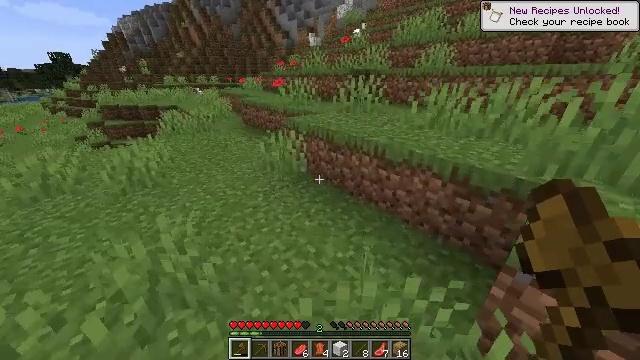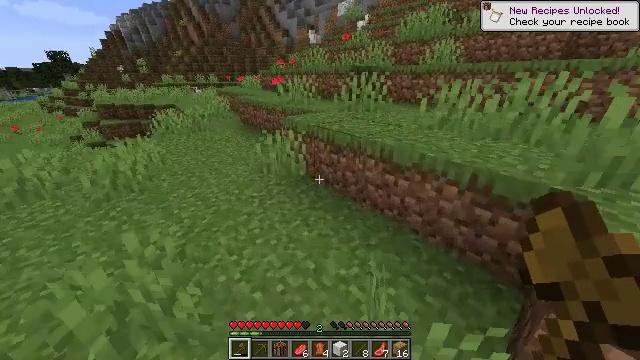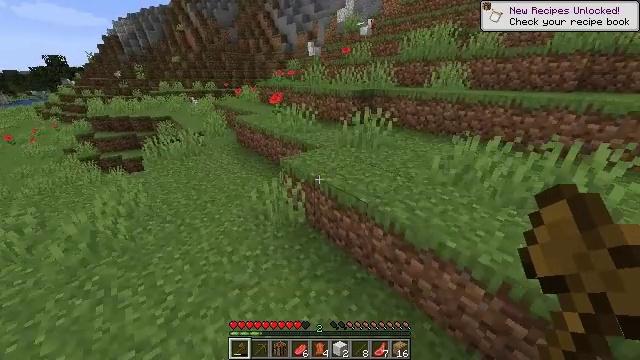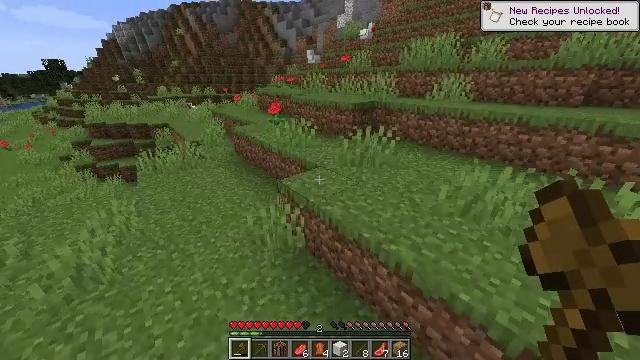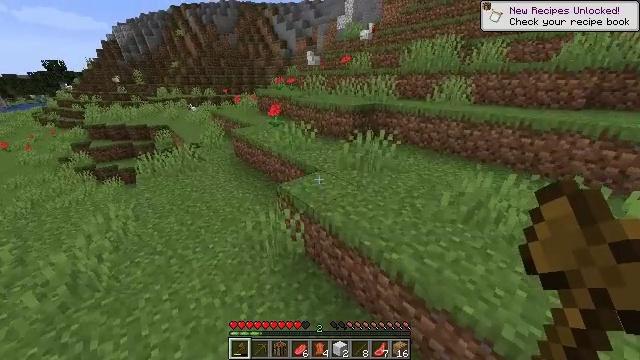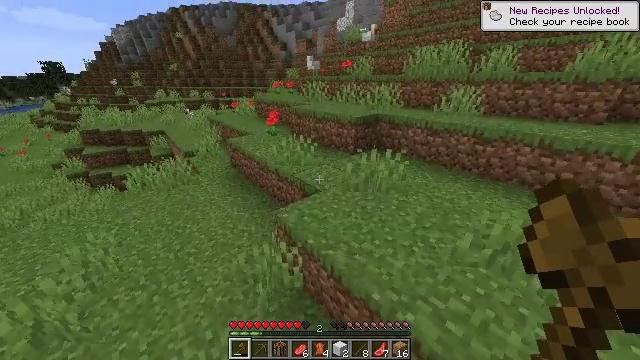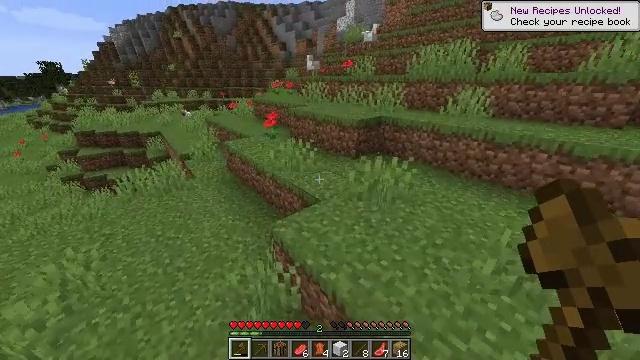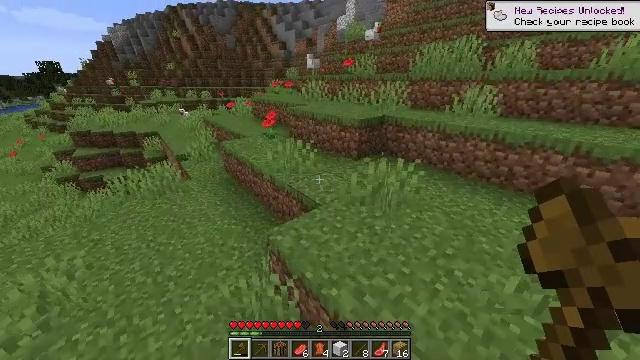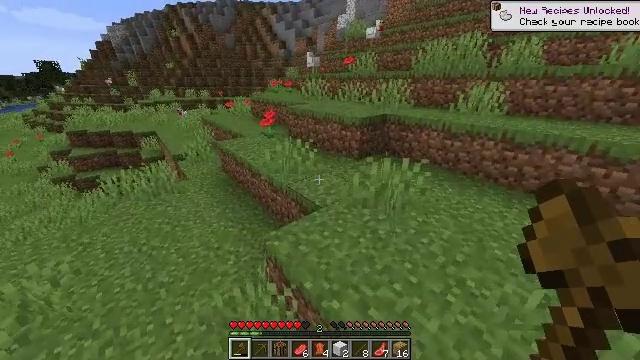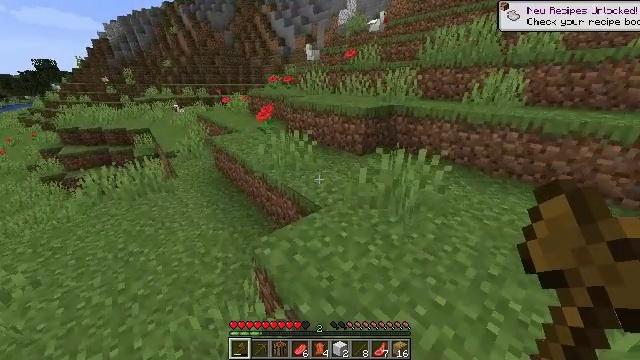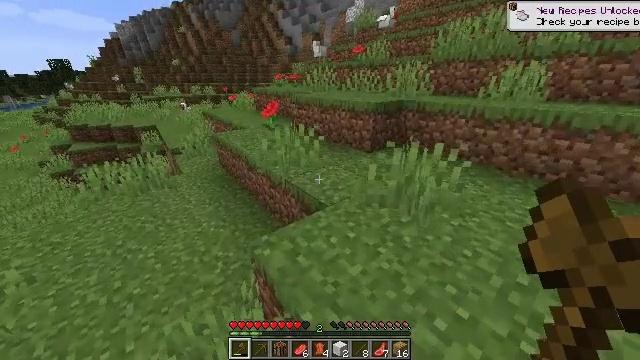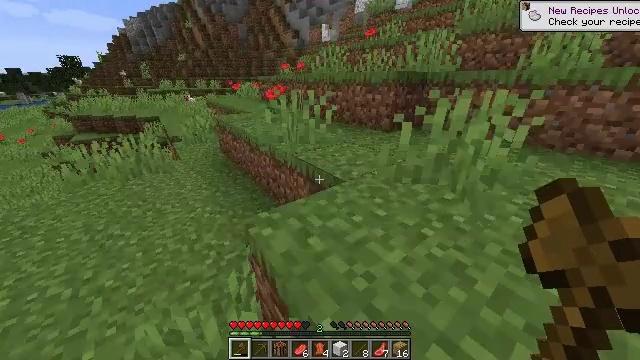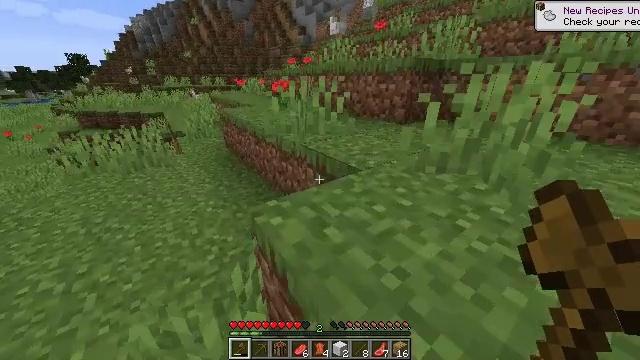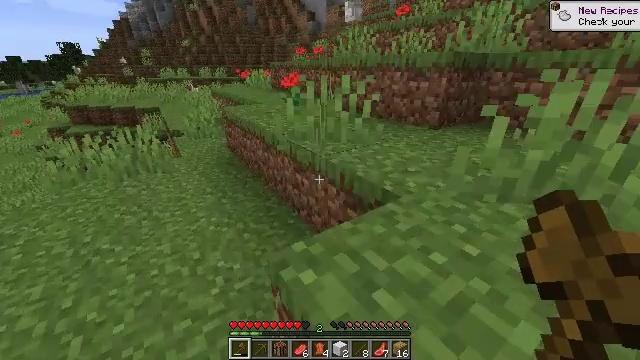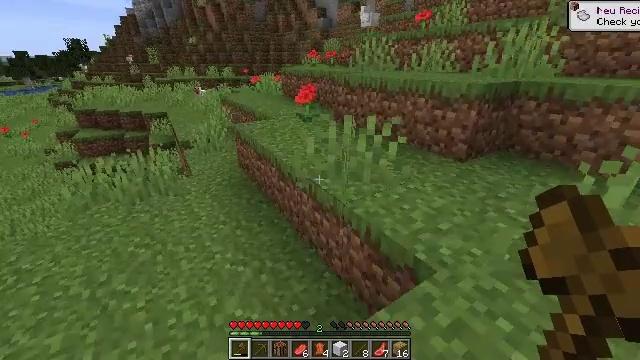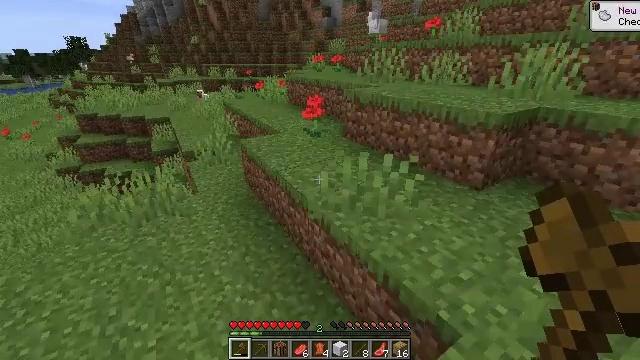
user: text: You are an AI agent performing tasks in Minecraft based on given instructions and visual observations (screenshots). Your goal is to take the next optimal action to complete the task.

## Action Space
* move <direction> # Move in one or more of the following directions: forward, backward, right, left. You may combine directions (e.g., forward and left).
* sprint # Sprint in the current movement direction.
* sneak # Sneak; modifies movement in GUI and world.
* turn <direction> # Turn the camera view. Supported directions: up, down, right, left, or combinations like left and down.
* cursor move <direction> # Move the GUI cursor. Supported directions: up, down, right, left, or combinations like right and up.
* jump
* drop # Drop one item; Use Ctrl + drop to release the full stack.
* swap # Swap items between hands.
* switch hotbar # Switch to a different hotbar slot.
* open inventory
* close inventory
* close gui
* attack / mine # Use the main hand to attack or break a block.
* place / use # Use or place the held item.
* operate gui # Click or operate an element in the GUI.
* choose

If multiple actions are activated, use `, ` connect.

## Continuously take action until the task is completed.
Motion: motion action
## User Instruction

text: Break the poppy plant.
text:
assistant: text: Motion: move forward, sprint, jump
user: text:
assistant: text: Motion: move forward, sprint, jump
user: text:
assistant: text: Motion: move forward, sprint, jump
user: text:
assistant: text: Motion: move forward, sprint, jump
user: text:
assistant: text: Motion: move forward, sprint, jump
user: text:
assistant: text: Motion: move forward, sprint, jump
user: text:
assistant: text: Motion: move forward, sprint, jump
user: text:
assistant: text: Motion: move forward, sprint, jump
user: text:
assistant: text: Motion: move forward, sprint, jump
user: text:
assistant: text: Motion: move forward, sprint, turn left, jump
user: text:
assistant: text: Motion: move forward, sprint, turn left, jump
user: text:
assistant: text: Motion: move forward, sprint, turn left, jump
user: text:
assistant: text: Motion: move forward, sprint, turn left, jump
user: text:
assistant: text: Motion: move forward, sprint, turn left, jump
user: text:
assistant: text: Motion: move forward and move left, sprint, jump
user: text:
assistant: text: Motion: move forward and move left, sprint
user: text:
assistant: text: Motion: move forward and move left, turn down
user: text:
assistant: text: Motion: move forward and move left
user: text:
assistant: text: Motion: move forward
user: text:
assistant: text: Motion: move forward
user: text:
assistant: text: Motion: move forward, turn right
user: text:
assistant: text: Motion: move forward, turn right and up
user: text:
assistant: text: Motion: move forward, turn right and up
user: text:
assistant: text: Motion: move forward, turn up
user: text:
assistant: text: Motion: move forward
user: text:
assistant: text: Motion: move forward, turn up
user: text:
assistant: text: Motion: move forward, attack / mine
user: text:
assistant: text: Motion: move forward, attack / mine
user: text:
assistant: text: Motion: move forward, attack / mine
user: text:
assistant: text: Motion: move forward, turn right